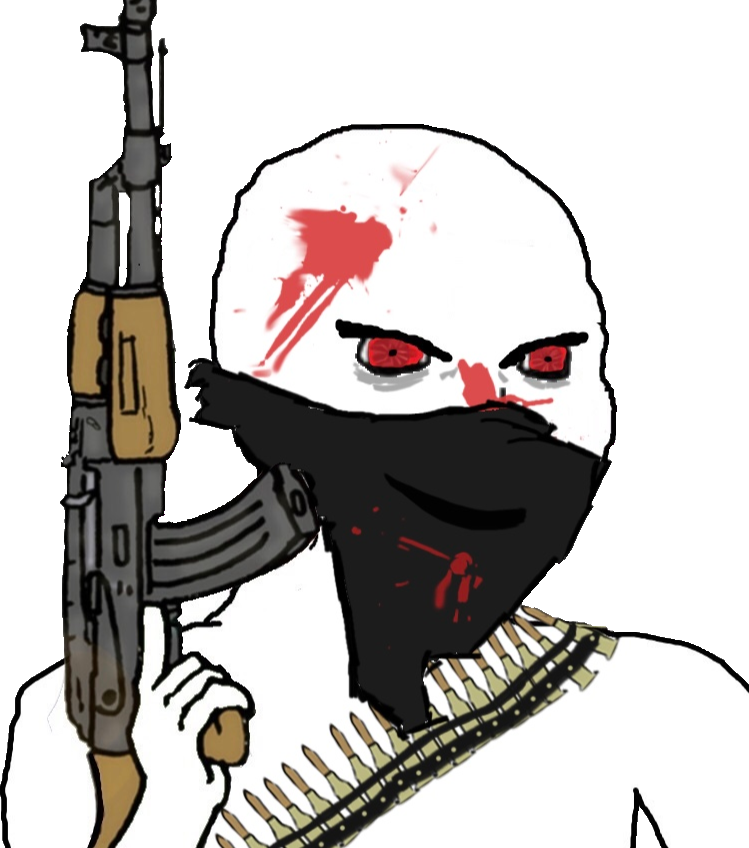
Label: 5_Oomer